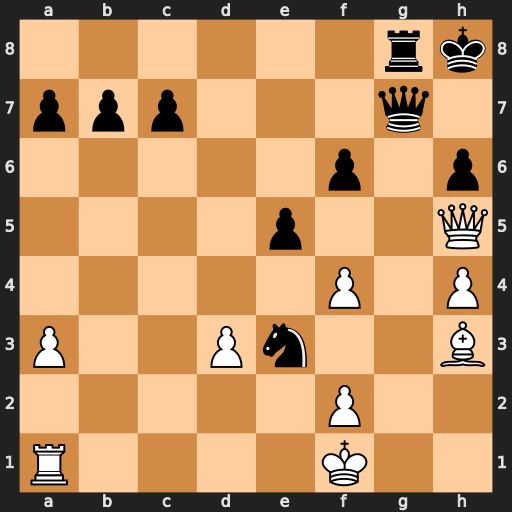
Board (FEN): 6rk/ppp3q1/5p1p/4p2Q/5P1P/P2Pn2B/5P2/R4K2
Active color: w
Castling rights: -
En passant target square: -
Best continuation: fxe3 Qg1+ Ke2 Qh2+ Ke1